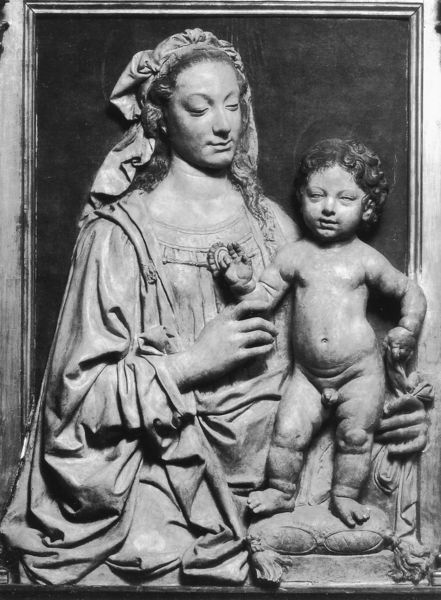
Titel: Madonna mit dem Kind
Künstler: Andrea del Verrocchio
Institution: Florenz, Bargello
Schlagwörter: hand, kopf, frau, haar, marmor, schleier, haube, falten, rahmen, stein, mantel, kind, brosche, skulptur, relief, baby, kissen, faltenwurf, balustrade, bedeckt, jungfrau, christus, jesus, maria, madonna, kassette, gottesmutter, segensgestus, gottes sohn, schüsselfalten, faltenwurd, jesusknabe, balustrage